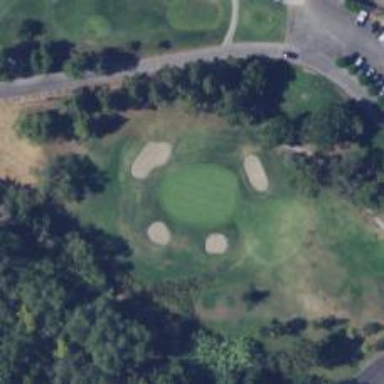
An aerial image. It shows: View of golf hole.